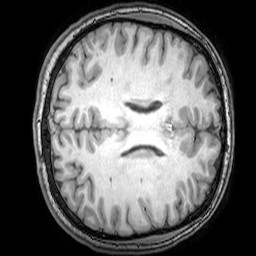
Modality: T1w
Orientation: axial
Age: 20
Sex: male
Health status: healthy
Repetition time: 0.081 s
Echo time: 0.037 s